Interaction volume radius: 5 \u00c5
Interaction volume height: 10 \u00c5
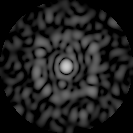
Disorder parameter: 0.8569